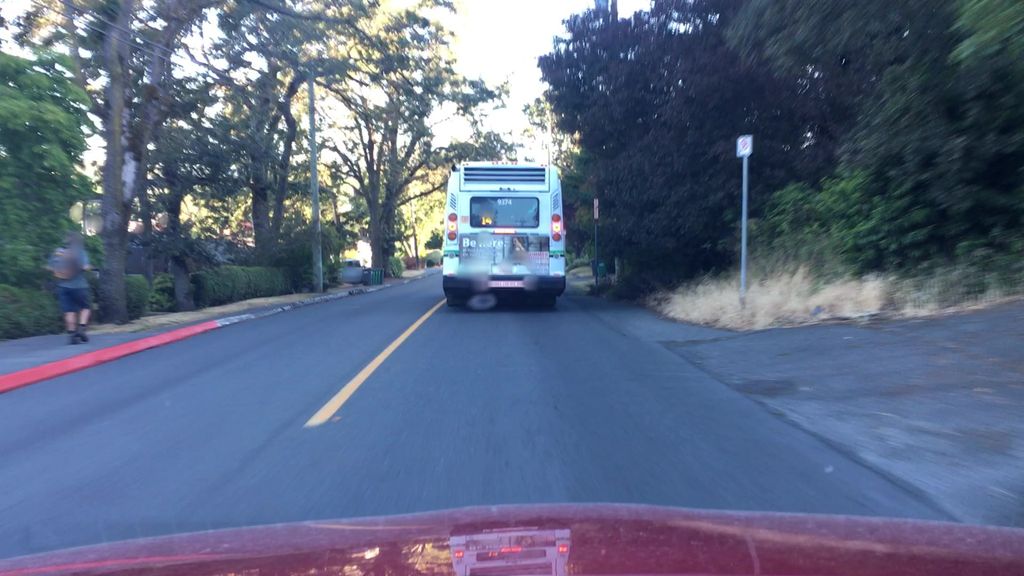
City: victoria